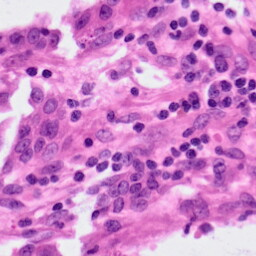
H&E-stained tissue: Lung